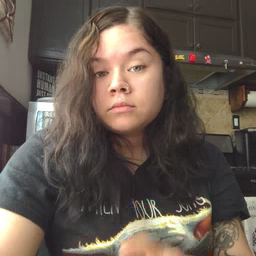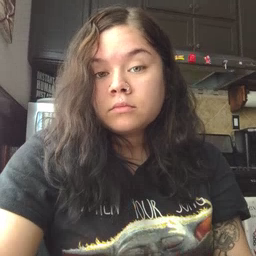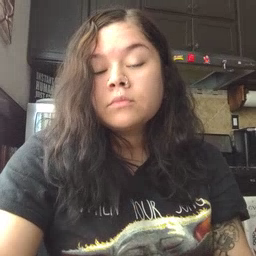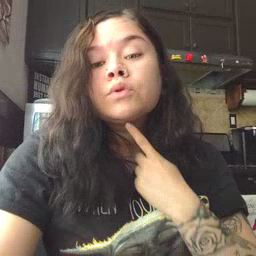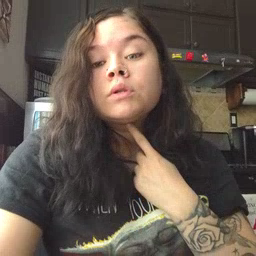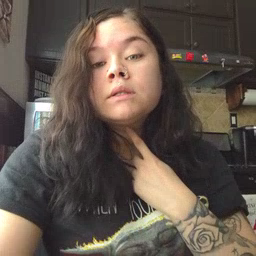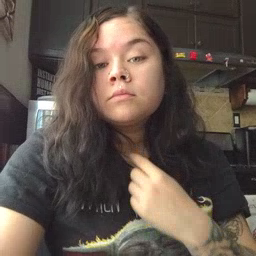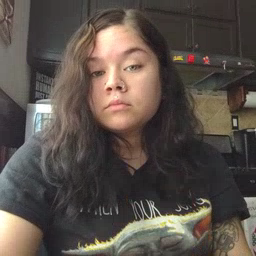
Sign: thirsty